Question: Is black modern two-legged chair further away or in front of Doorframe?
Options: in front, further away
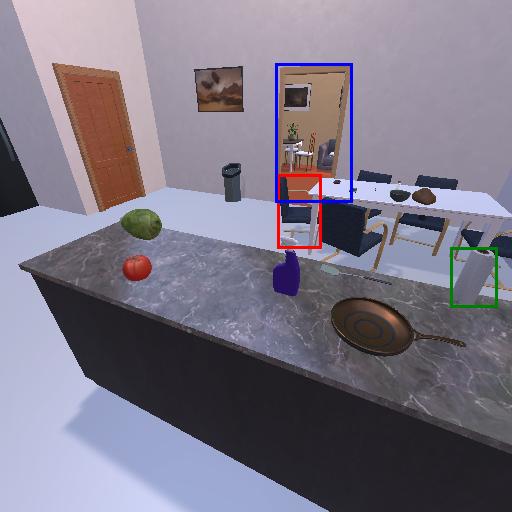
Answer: in front